Question: I use 'NUI' ( <URL> and I want to display text in button with certain font and size. Here is my 'css' file:
'''
accessoryButton {
font-name: GothamSSm-Light;
font-size: 20;
font-color: white;
}
'''
And what I get from it (screenshot with blended layers):
.
And it happens not only with button, I tried the same on 'UITextField' - same result. If I change font-name on 'Arial', for example, text appears correctly.
I've checked that font on test project without 'NUI', it works fine.
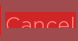
Answer: This has to do with improperly formatted 'ttf' files. the trick is to manually edit the 'hhea' table. <URL> which explains exactly how to do it: